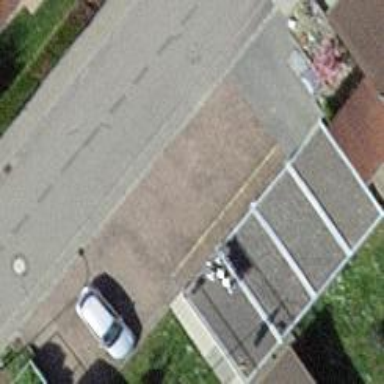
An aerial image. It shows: Garage.